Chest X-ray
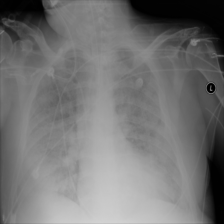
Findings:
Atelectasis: negative
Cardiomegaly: negative
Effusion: negative
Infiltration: negative
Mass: negative
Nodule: negative
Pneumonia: negative
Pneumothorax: negative
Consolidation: negative
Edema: negative
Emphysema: negative
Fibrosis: negative
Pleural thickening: negative
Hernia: negative